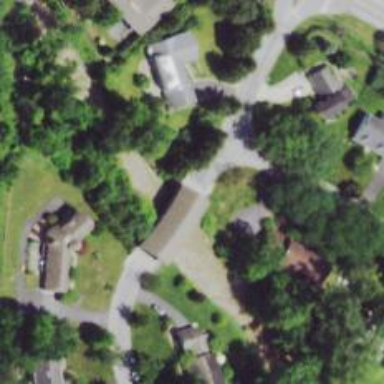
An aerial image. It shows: Covered bridge on residential road.